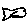
Label: fish